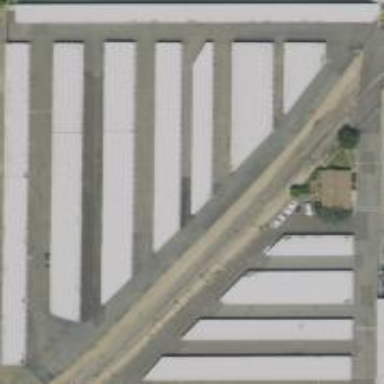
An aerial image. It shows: Storage rental shop.